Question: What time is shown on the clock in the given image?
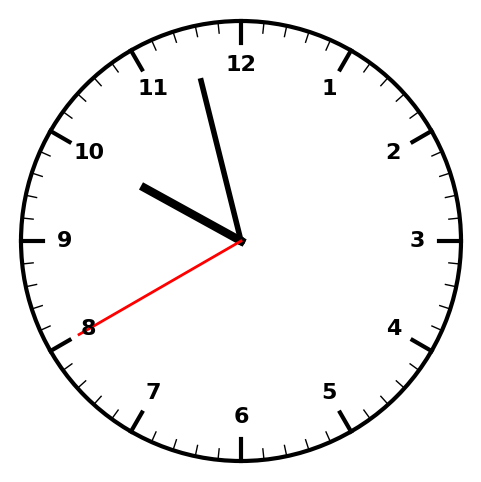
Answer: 09:57:40